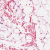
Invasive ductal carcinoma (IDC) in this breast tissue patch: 0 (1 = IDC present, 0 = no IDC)